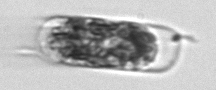
Label: Hemiaulus